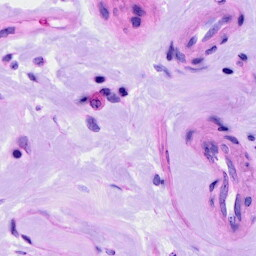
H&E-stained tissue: Ovarian